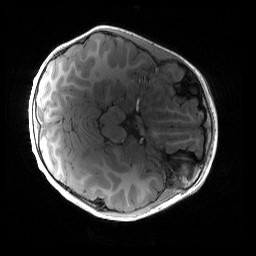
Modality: T1w
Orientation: axial
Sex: male
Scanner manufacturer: siemens
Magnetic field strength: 3 T
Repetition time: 1.9 s
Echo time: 0.00243 s